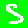
Digit: 5